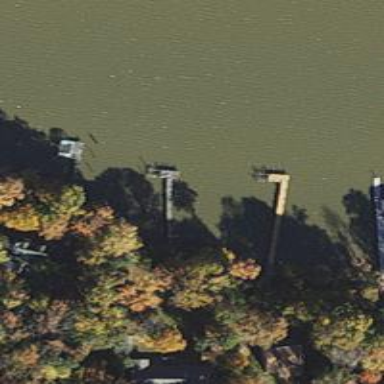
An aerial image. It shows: Dock located along the waterway.